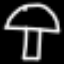
Label: mushroom